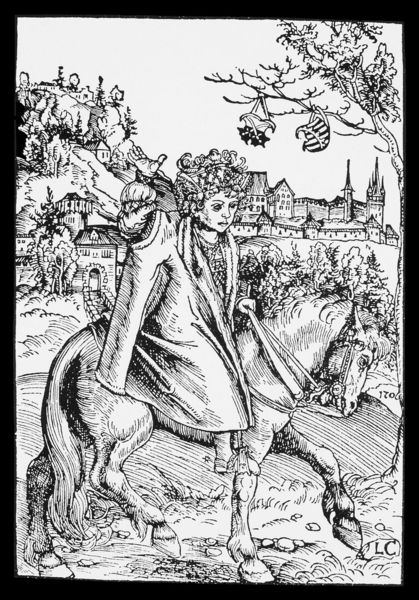
Titel: Prinz Johann Friedrich zu Pferde
Künstler: Lukas Cranach
Schlagwörter: baum, berg, mann, vogel, landschaft, stadt, äste, weg, steine, signatur, häuser, kirche, pferd, reiter, mauer, tor, tusche, druck, stich, schwarzweiß, stadttor, mittelalter, kupferstich, neuzeit